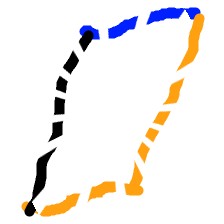
Shape: parallelogram